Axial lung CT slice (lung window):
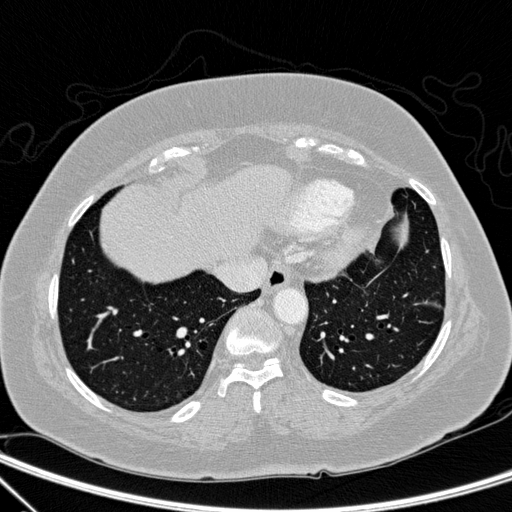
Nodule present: no